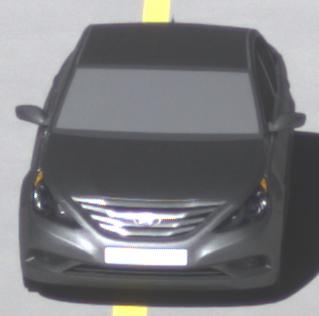
Make: Hyundai
Model: Sonata
Detailed model: Gen. 6 YF
Model produced from: 2009
Model produced until: 2016
Doors: 4
Color: gray
Road condition: dry road
Daytime: morning or afternoon
Contrast: high contrast